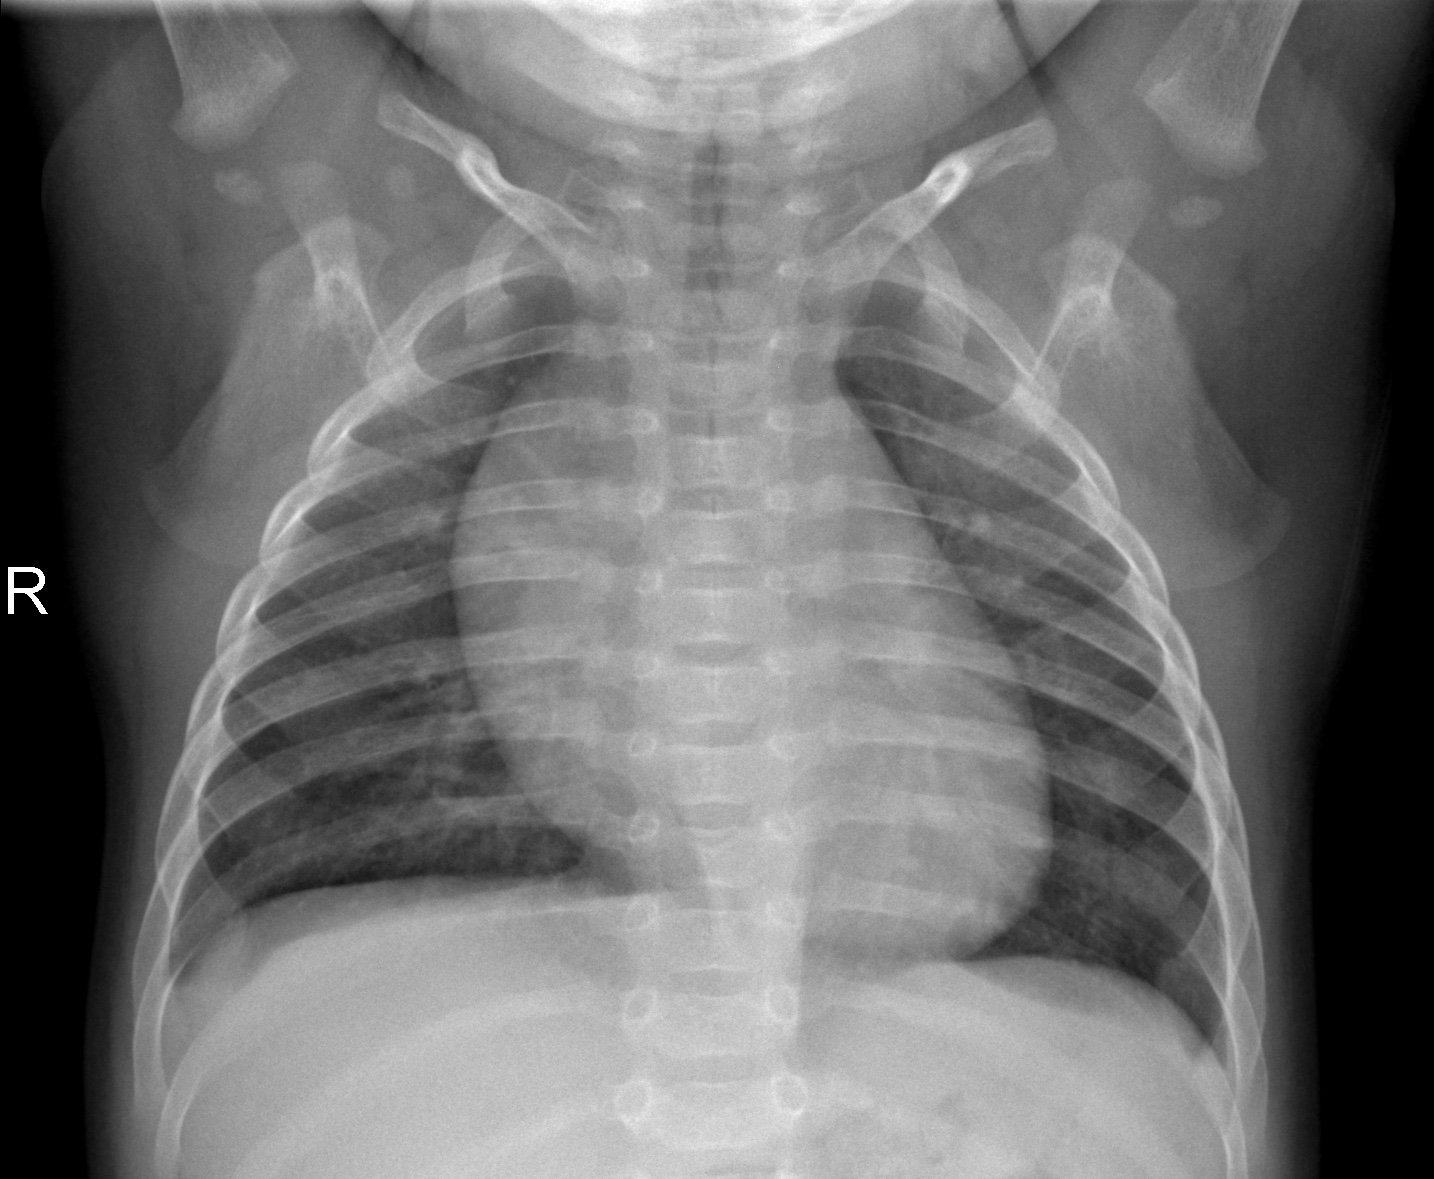
Diagnosis: NORMAL